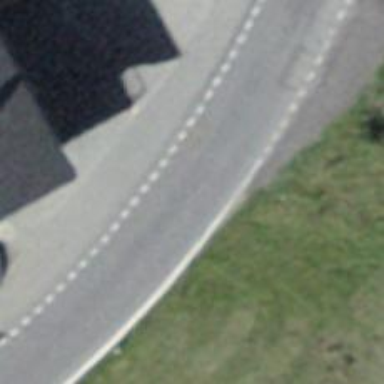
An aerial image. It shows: Secondary road with asphalt surface.